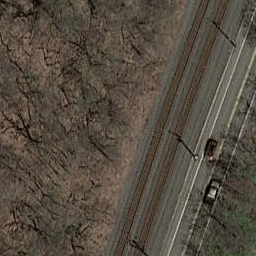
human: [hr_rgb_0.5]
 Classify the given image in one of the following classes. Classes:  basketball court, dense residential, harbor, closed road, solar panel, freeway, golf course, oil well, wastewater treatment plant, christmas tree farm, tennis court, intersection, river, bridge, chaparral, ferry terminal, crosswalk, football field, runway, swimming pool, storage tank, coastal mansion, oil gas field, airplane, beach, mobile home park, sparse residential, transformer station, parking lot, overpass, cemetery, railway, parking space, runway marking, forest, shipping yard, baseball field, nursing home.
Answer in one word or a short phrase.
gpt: railway